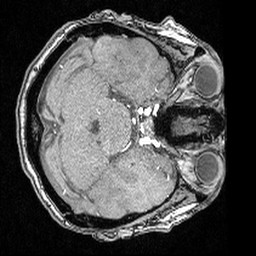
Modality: angio
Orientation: axial
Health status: ill
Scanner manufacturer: siemens
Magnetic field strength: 3 T
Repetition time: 0.022 s
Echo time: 0.00395 s